Question: I'm trying to merge 2 listviews into one using an adapter, the "ContatosTelefoneModel" is working fine, it is showing all the telephones in the list, the problem is the emails, it is showing only the last value of the array, I'll add some images to explain it better:
 I have an array with 4 emails, steve1, steve2, steve3, and steve4, and I'm only getting steve4, I very, very noob to android development, I'd like to Know how to show the emails array properly.
'''
public class TelefoneListAdapter extends BaseAdapter {
private ArrayList<ContatosTelefoneModel> listD;
private ArrayList<ContatosEmailModel> email;
private LayoutInflater layoutInflater;
private Context mContext;
public TelefoneListAdapter(Context context, ArrayList<ContatosTelefoneModel> listData, ArrayList<ContatosEmailModel> emails) {
this.listD = listData;
this.email = emails;
layoutInflater = LayoutInflater.from(context);
mContext = context;
}
@Override
public int getCount() {
return listD.size();
}
@Override
public Object getItem(int position) {
return listD.get(position);
}
@Override
public long getItemId(int position) {
return position;
}
public View getView(int position, View convertView, ViewGroup parent) {
ViewHolder holder;
if (convertView == null) {
convertView = layoutInflater.inflate(R.layout.tel_row_layout, null);
holder = new ViewHolder();
holder.headlineView = (TextView) convertView.findViewById(R.id.numero);
holder.reportedDateView = (TextView) convertView.findViewById(R.id.tipo);
holder.emailView = (TextView) convertView.findViewById(R.id.email);
holder.IdTelefone = (TextView) convertView.findViewById(R.id.TelefoneID);
convertView.setTag(holder);
} else {
holder = (ViewHolder) convertView.getTag();
}
ContatosTelefoneModel newsItem = listD.get(position);
holder.headlineView.setText(newsItem.getNumero());
holder.reportedDateView.setText(newsItem.getTipo());
for(int x=0; x<email.size(); x++) {
ContatosEmailModel mContatosEmailModel = email.get(x);
holder.emailView.setText(mContatosEmailModel.getEmail());
}
return convertView;
}
static class ViewHolder {
TextView headlineView;
TextView reportedDateView;
TextView emailView;
TextView IdTelefone;
TextView ContatoCliente;
}
}
'''
Models:
'''
public class ContatosEmailModel implements Serializable {
private int id;
private int id_rm;
private String email;
private String tipo;
public int getId() {
return id;
}
public void setId(int id) {
this.id = id;
}
public int getId_rm() {
return id_rm;
}
public void setId_rm(int id_rm) {
this.id_rm = id_rm;
}
public String getEmail() {
return email;
}
public void setEmail(String email) {
this.email = email;
}
public String getTipo() {
return tipo;
}
public void setTipo(String tipo) {
this.tipo = tipo;
}
@Override
public String toString() {
return "ContatosEmailModel{" +
"id=" + id +
", id_rm=" + id_rm +
", email='" + email + ''' +
", tipo='" + tipo + ''' +
'}';
}
}
public class ContatosTelefoneModel implements Serializable{
private int id;
private int id_rm;
private String numero;
private String tipo;
public int getId() {
return id;
}
public void setId(int id) {
this.id = id;
}
public int getId_rm() {
return id_rm;
}
public void setId_rm(int id_rm) {
this.id_rm = id_rm;
}
public String getNumero() {
return numero;
}
public void setNumero(String numero) {
this.numero = numero;
}
public String getTipo() {
return tipo;
}
public void setTipo(String tipo) {
this.tipo = tipo;
}
@Override
public String toString() {
return "ContatosTelefoneModel{" +
"id=" + id +
", id_rm=" + id_rm +
", numero='" + numero + ''' +
", tipo='" + tipo + ''' +
'}';
}
}
'''
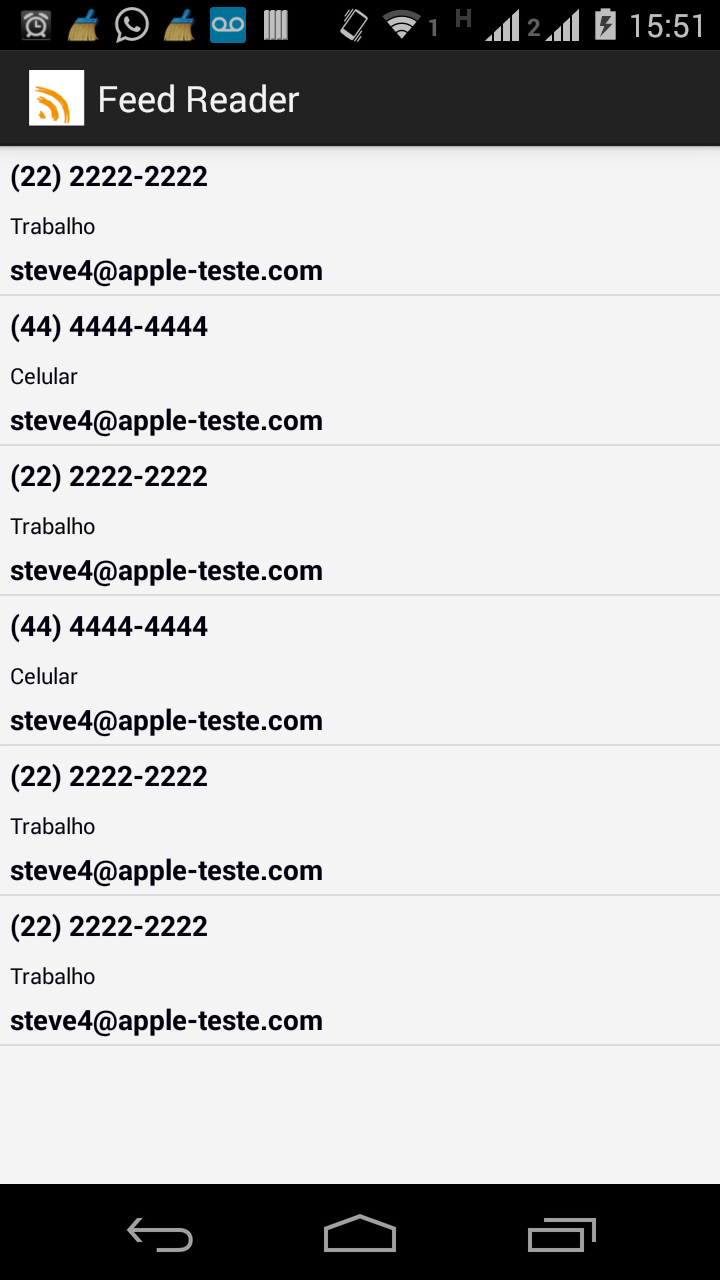
Answer: Why are you using for loop here???
> '''
for(int x=0; x<email.size(); x++) {
ContatosEmailModel mContatosEmailModel = email.get(x);
holder.emailView.setText(mContatosEmailModel.getEmail());
}
'''
Just do same as you are doing for headline view and reportedDateView
Change your this code :
> holder.emailView.setText(this.email.get(position).getEmail());
'''
for(int x=0; x<email.size(); x++) {
ContatosEmailModel mContatosEmailModel = email.get(x);
holder.emailView.setText(mContatosEmailModel.getEmail());
}
'''
'''
holder.emailView.setText(mContatosEmailModel.getEmail());
'''